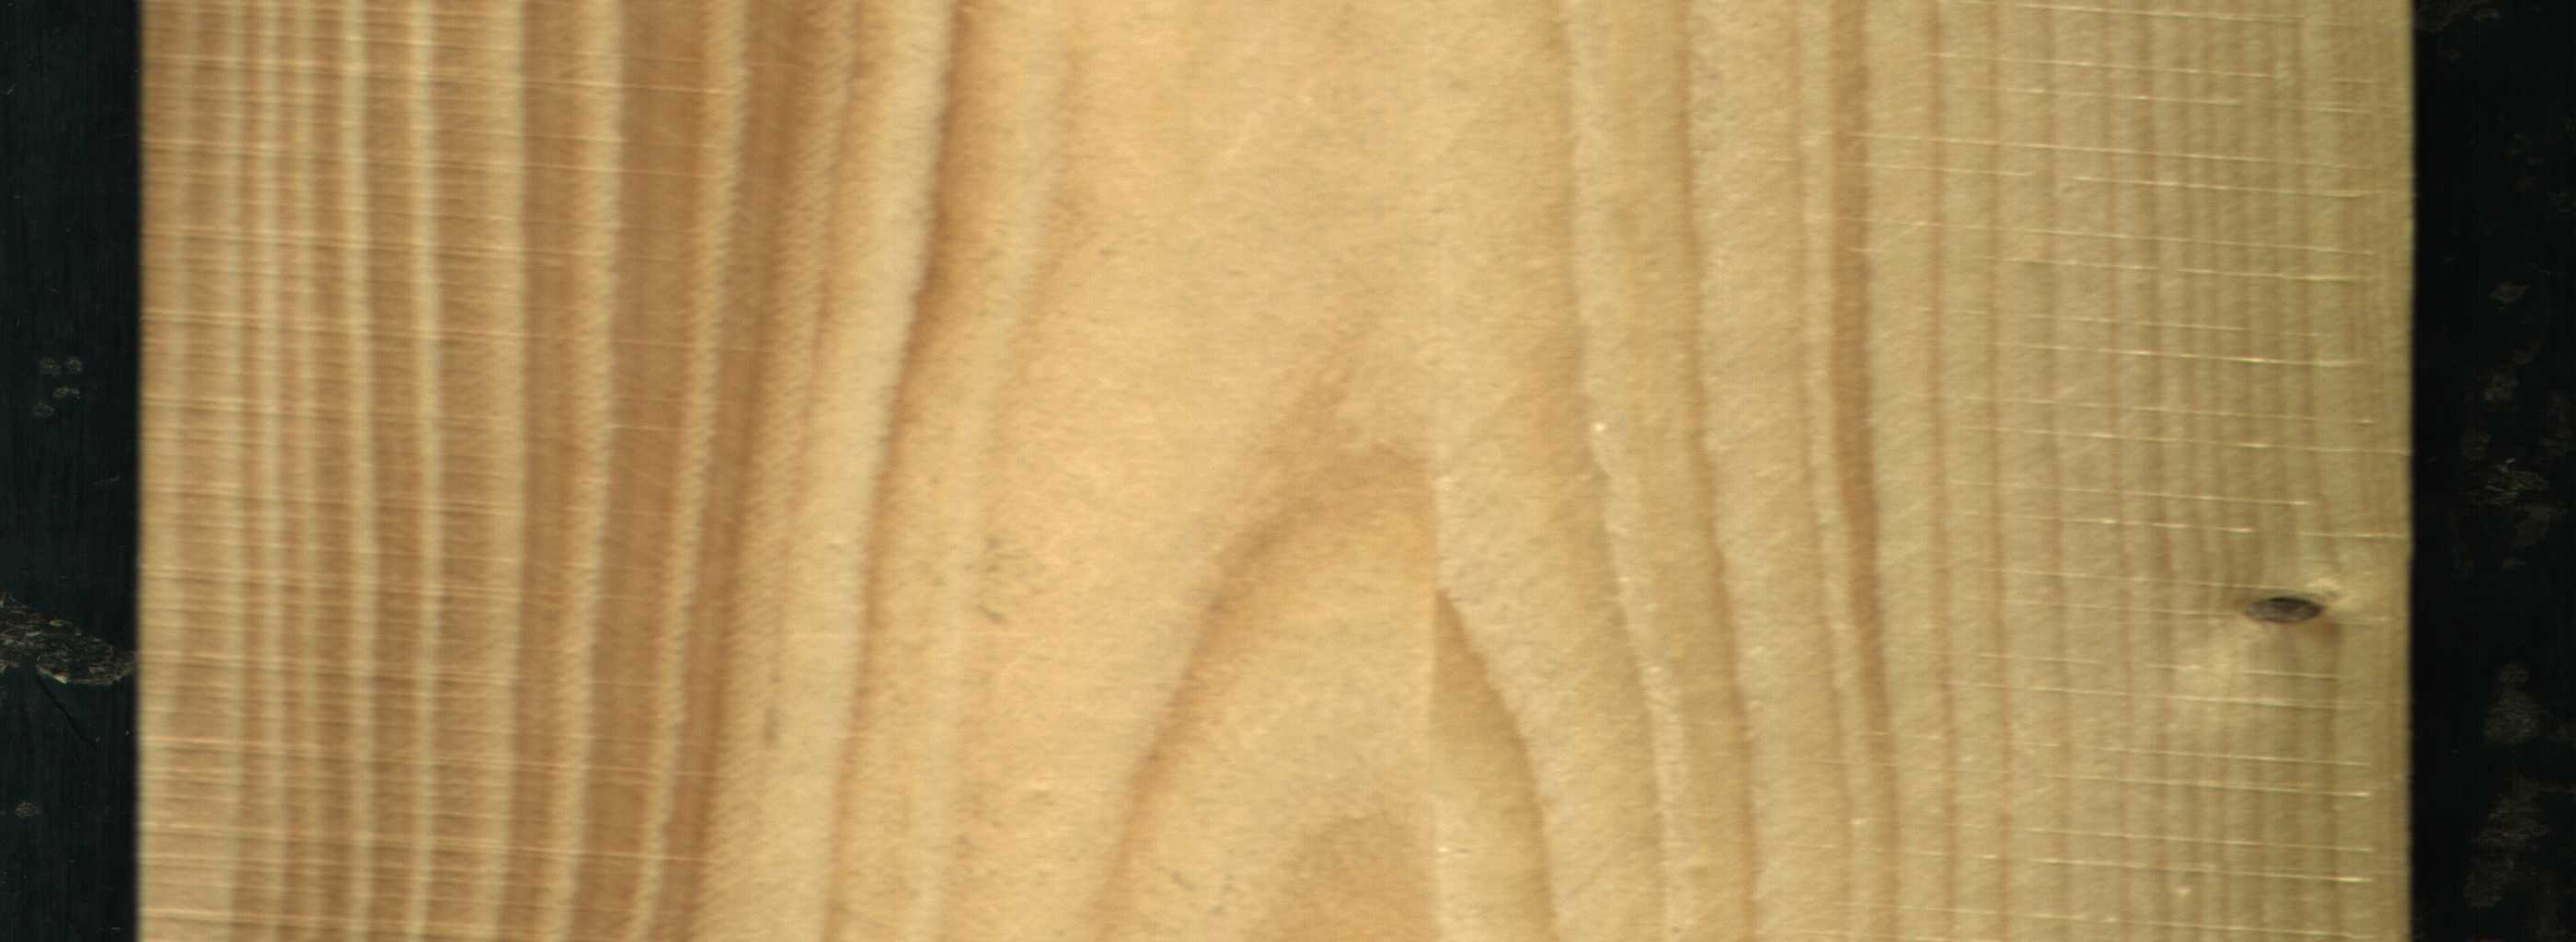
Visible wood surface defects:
Quartzity
Live_Knot